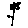
Label: flower